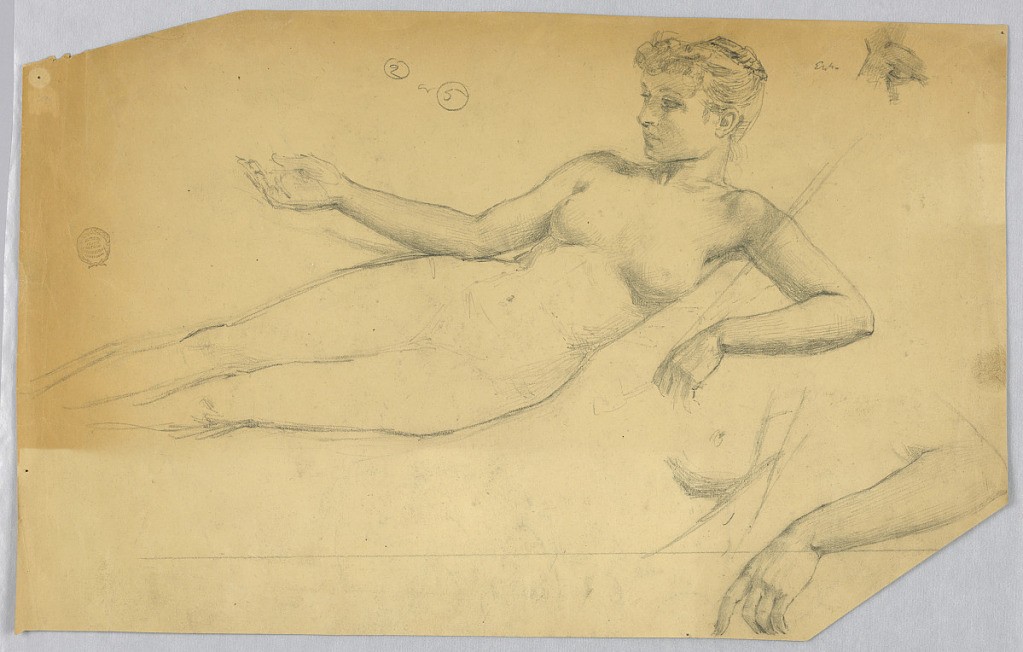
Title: Study of Nude Figure
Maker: Francis Augustus Lathrop, American, 1849–1909
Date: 1893–94
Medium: Graphite on cream wove paper
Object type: Drawing
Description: Study after the model. Sketch for the upper part of the body, the lower being outlines, and for the left eye, breast, forearm, and hand. Verso: a part of the plan, labeled "Hall" in graphite; with blue crayon: "S", "E", "N"